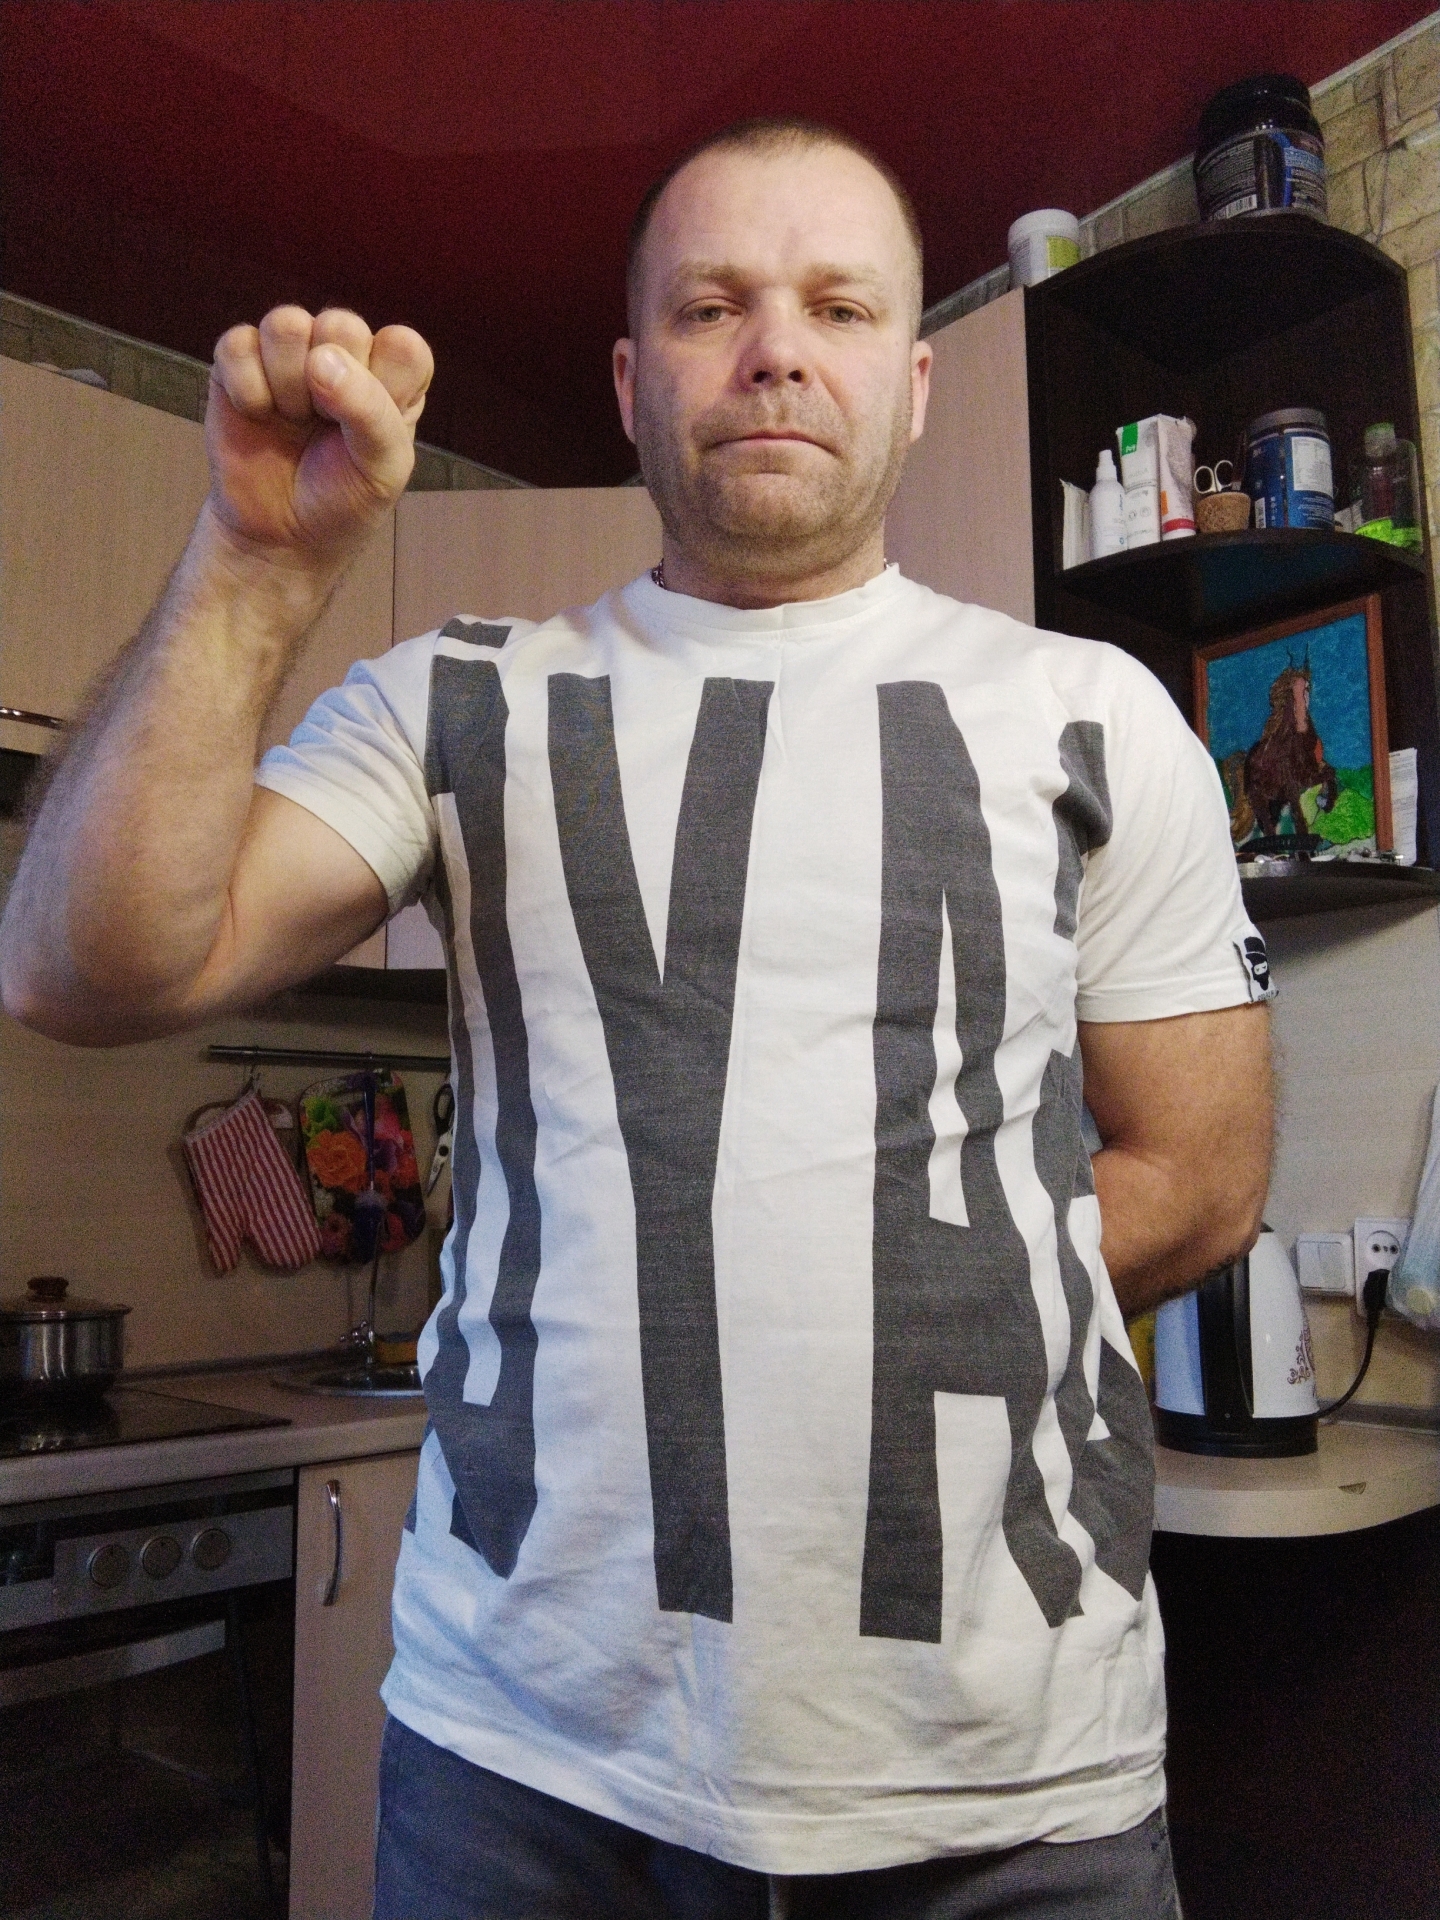
Label: noise